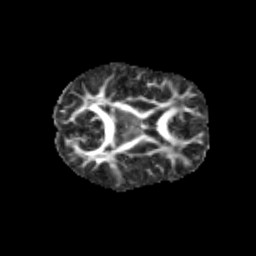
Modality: FA
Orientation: axial
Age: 9
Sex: female
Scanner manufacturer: siemens
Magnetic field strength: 3 T
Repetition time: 3.8 s
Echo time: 0.07 s